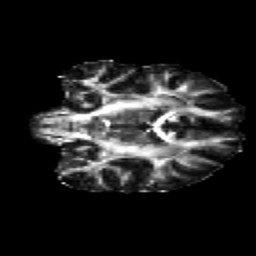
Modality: FA
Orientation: coronal
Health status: healthy
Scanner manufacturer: siemens
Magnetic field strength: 3 T
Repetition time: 12 s
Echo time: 0.092 s